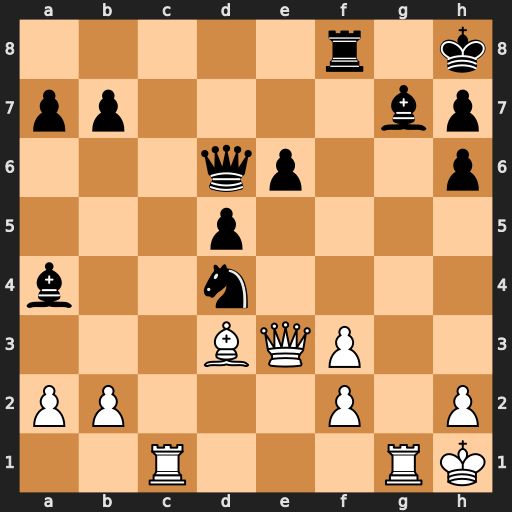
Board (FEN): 5r1k/pp4bp/3qp2p/3p4/b2n4/3BQP2/PP3P1P/2R3RK
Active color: w
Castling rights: -
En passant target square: -
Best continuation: Rxg7 Kxg7 Qxd4+